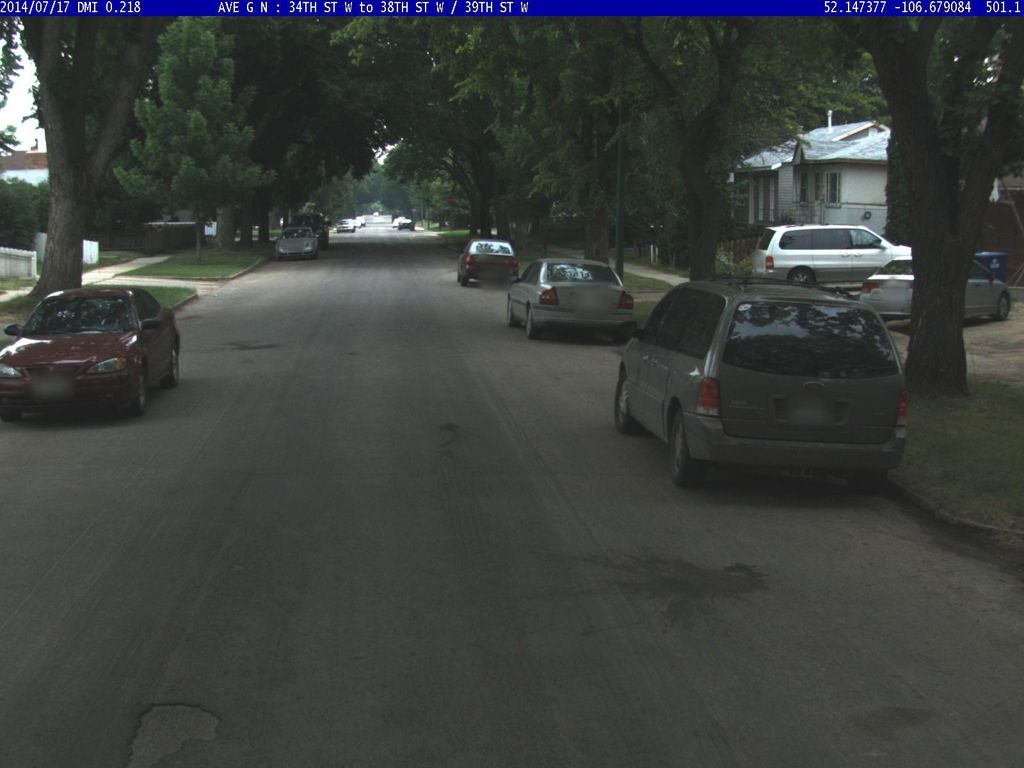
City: saskatoon